五年级 · 立体几何学
如图, 魔方的形状是正方体, 其棱长是 $10 \mathrm{~cm}$, 魔方的表面积是 (

$$
) \mathrm{cm}^{2} \text {, 体积是 }(\quad) \mathrm{cm}^{3} \text { 。 }
$$

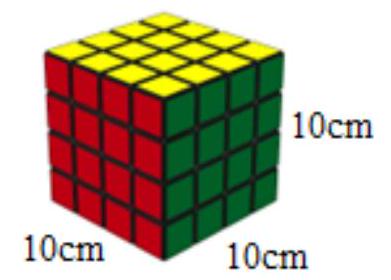
答案: 解$600 \quad 1000$

【分析】根据正方体表面积＝棱长 $\times$ 棱长 $\times 6$, 正方体体积＝棱长×棱长 $\times$ 棱长, 列式计算即可。

【详解】 $10 \times 10 \times 6=600\left(\mathrm{~cm}^{2}\right)$

$10 \times 10 \times 10=1000\left(\mathrm{~cm}^{3}\right)$

魔方的表面积是 $600 \mathrm{~cm}^{2}$, 体积是 $1000 \mathrm{~cm}^{3}$ 。

【点睛】关键是掌握并灵活运用正方体表面积和体积公式。